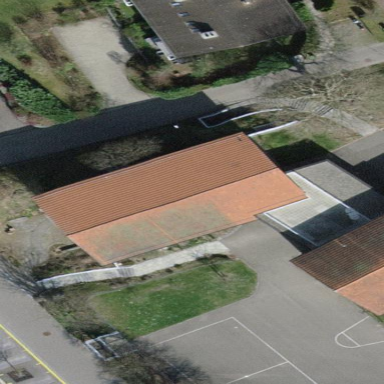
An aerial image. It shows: School building.